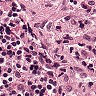
Metastatic tissue present: no